Question:
I currently have an AdMob banner underneath my ViewPager TabPager as shown in the image, and I would like the banner to be above the ViewPager. I add in the banner programatically, and have set the ViewPager as the only element inside a RelativeLayout.
activity_main.xml
'''
<RelativeLayout xmlns:android="http://schemas.android.com/apk/res/android"
xmlns:ads="http://schemas.android.com/apk/lib/com.google.ads"
android:id="@+id/layout"
android:layout_width="fill_parent"
android:layout_height="fill_parent"
android:orientation="horizontal" >
<android.support.v4.view.ViewPager
xmlns:android="http://schemas.android.com/apk/res/android"
android:id="@+id/pager"
android:layout_width="match_parent"
android:layout_height="wrap_content"
android:layout_weight="1">
</android.support.v4.view.ViewPager>
</RelativeLayout>
'''
Adding the Admob Banner to the RelativeLayout in activity_main.xml
'''
adView = new AdView(this, AdSize.SMART_BANNER, "ADMOB_ID");
RelativeLayout layout = (RelativeLayout) findViewById(R.id.layout);
RelativeLayout.LayoutParams params = new RelativeLayout.LayoutParams(
LayoutParams.MATCH_PARENT, LayoutParams.WRAP_CONTENT);
params.addRule(RelativeLayout.ALIGN_PARENT_TOP, R.id.layout);
layout.addView(adView, params);
'''
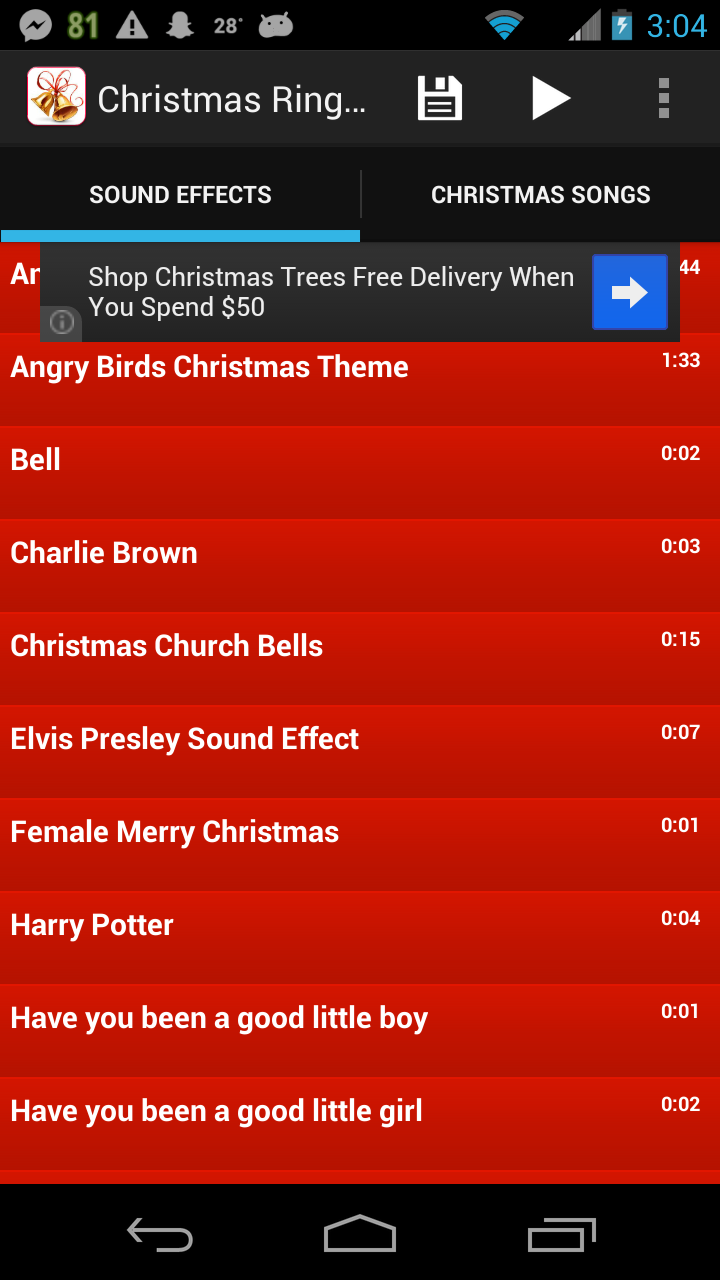
Answer: The default Tab layout is attached to the Action Bar. If you would like to show an ad above the tabs, you'll be better off using TabHost in your xml layout.
Ex.:
- - - -
EDIT: check out the video i linked in comments
and your xml should look something like this
'
'''
<LinearLayout
android:layout_width="match_parent"
android:layout_height="match_parent"
android:orientation="vertical" >
<TabWidget
android:id="@android:id/tabs"
android:layout_width="match_parent"
android:layout_height="wrap_content" >
</TabWidget>
<FrameLayout
android:id="@android:id/tabcontent"
android:layout_width="match_parent"
android:layout_height="match_parent" >
<LinearLayout
android:id="@+id/tab1Name"
android:layout_width="match_parent"
android:layout_height="match_parent"
android:orientation="vertical" >
'''
/*
TAB 1 CONTENT HERE
*/
'''
<LinearLayout
android:id="@+id/tab2Name"
android:layout_width="match_parent"
android:layout_height="match_parent"
android:orientation="vertical" >
'''
/*
TAB 2 CONTENT HERE
*/
'''
</LinearLayout>
</FrameLayout>
</LinearLayout>
</TabHost>'
'''